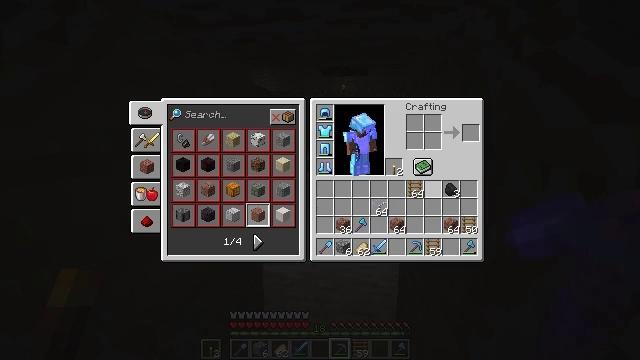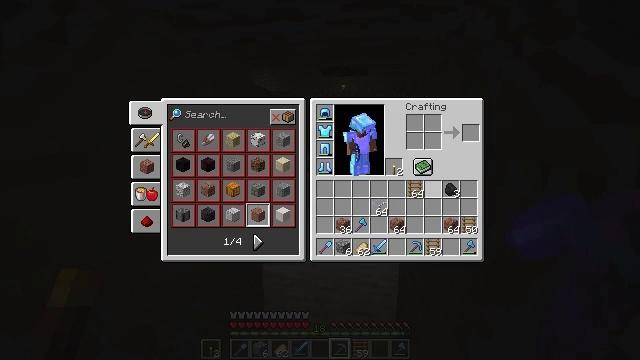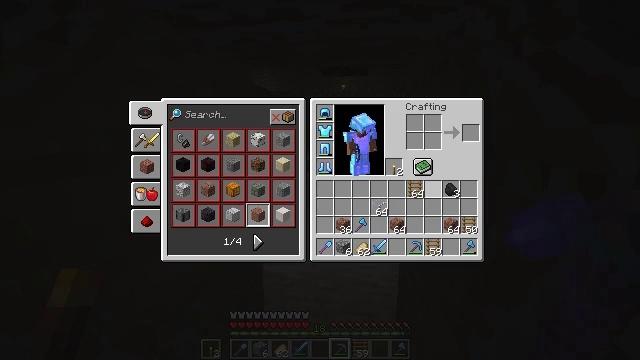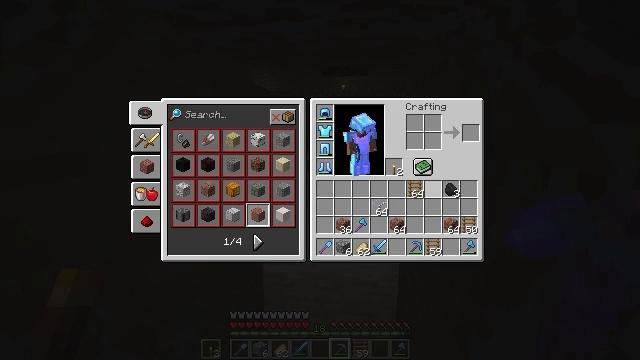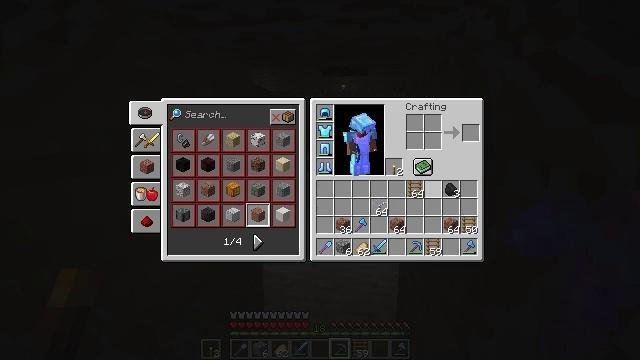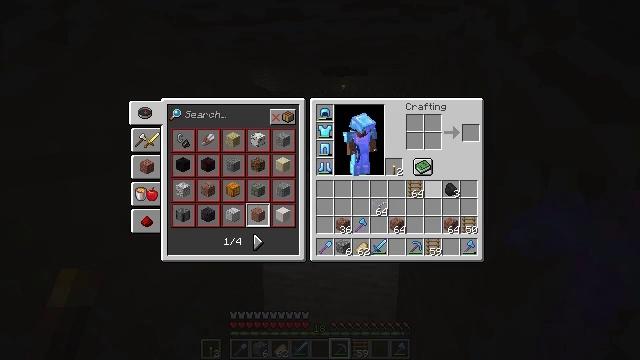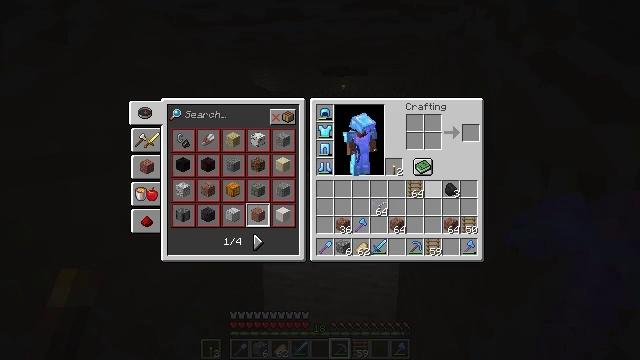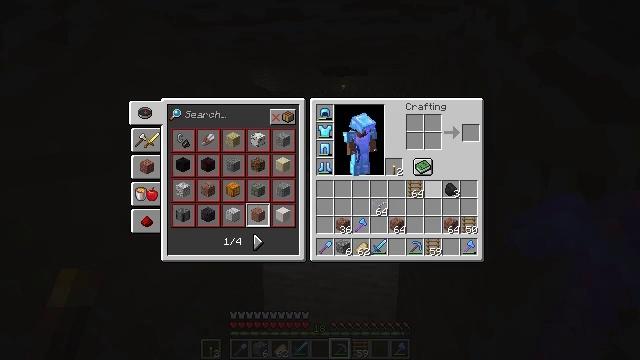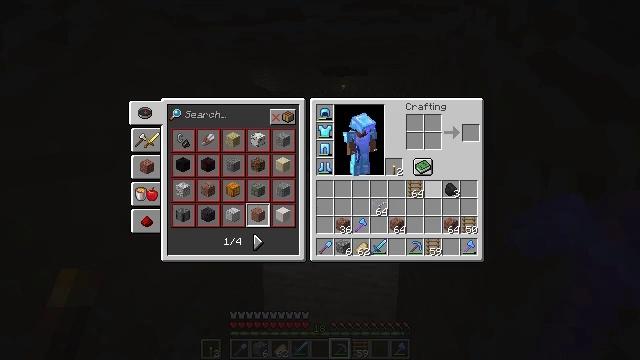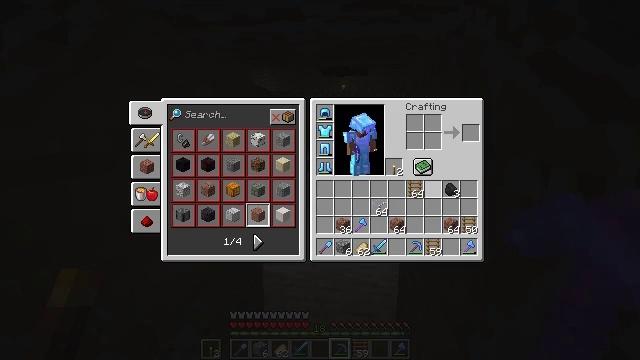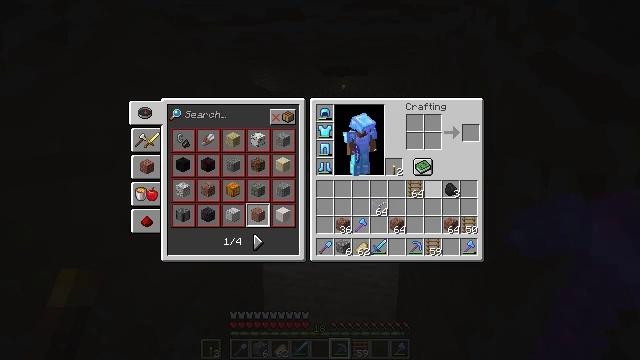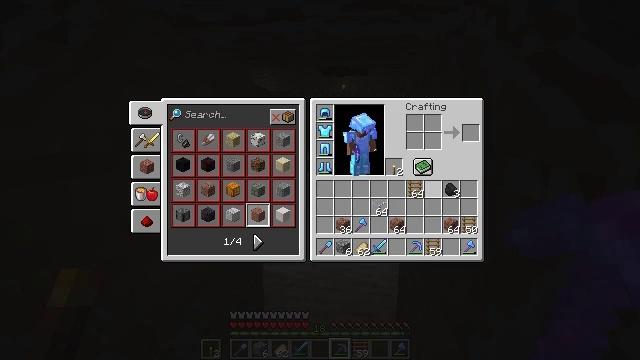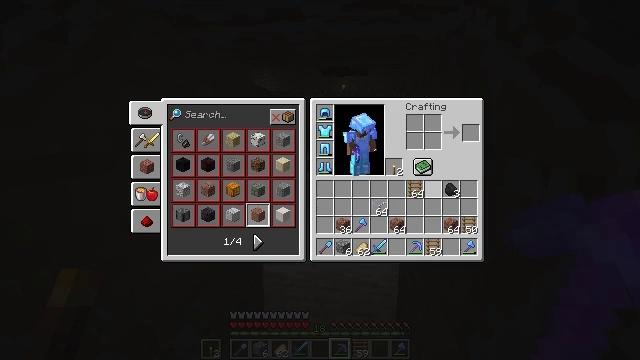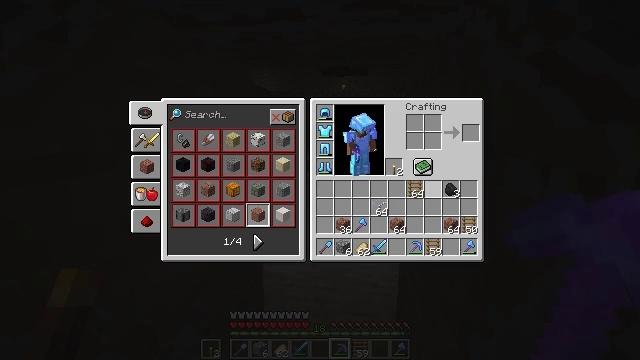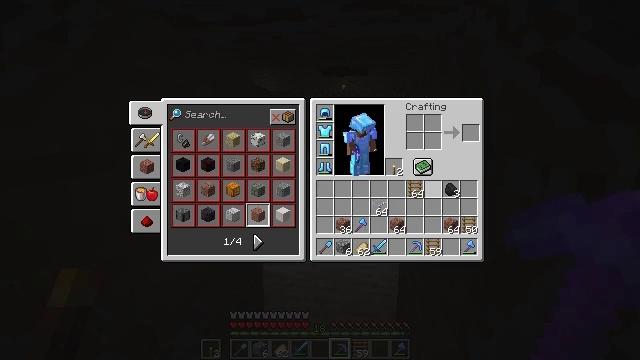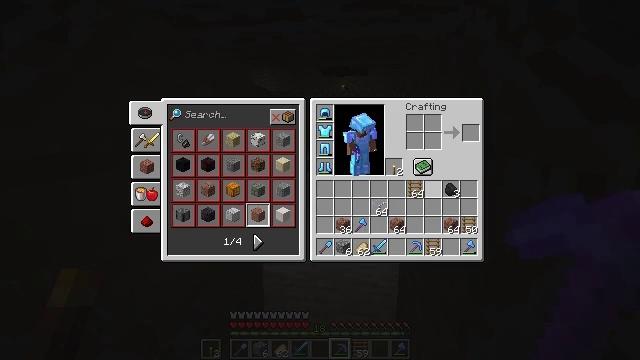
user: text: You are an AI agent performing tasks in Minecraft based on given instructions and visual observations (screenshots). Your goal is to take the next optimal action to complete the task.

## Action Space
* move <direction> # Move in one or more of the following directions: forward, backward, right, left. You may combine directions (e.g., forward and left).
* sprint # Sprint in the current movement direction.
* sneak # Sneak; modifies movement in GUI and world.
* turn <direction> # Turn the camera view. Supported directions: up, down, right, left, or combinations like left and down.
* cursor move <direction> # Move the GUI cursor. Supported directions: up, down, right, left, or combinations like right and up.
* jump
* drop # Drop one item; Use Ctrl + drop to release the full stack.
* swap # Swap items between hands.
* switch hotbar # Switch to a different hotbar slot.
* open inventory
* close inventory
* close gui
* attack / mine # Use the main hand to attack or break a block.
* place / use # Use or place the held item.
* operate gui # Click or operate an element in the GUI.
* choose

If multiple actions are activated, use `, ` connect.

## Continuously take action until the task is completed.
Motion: motion action
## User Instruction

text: Gather the ladder by attacking it.
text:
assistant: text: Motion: no_op
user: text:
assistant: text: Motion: no_op
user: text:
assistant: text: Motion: no_op
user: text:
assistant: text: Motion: no_op
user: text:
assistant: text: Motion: no_op
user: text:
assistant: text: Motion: no_op
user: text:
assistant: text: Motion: no_op
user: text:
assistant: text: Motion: no_op
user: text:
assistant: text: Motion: no_op
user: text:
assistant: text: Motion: no_op
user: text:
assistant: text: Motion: no_op
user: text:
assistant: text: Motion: no_op
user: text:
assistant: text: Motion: no_op
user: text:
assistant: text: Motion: no_op
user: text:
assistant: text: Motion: no_op
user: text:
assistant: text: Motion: no_op
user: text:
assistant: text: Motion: no_op
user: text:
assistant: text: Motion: no_op
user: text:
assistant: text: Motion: no_op
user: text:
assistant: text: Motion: no_op
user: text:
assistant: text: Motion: no_op
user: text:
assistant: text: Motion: no_op
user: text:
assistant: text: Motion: no_op
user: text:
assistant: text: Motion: no_op
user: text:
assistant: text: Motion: no_op
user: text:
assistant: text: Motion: no_op
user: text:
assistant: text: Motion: no_op
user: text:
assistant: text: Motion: no_op
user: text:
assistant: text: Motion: no_op
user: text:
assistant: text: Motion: no_op